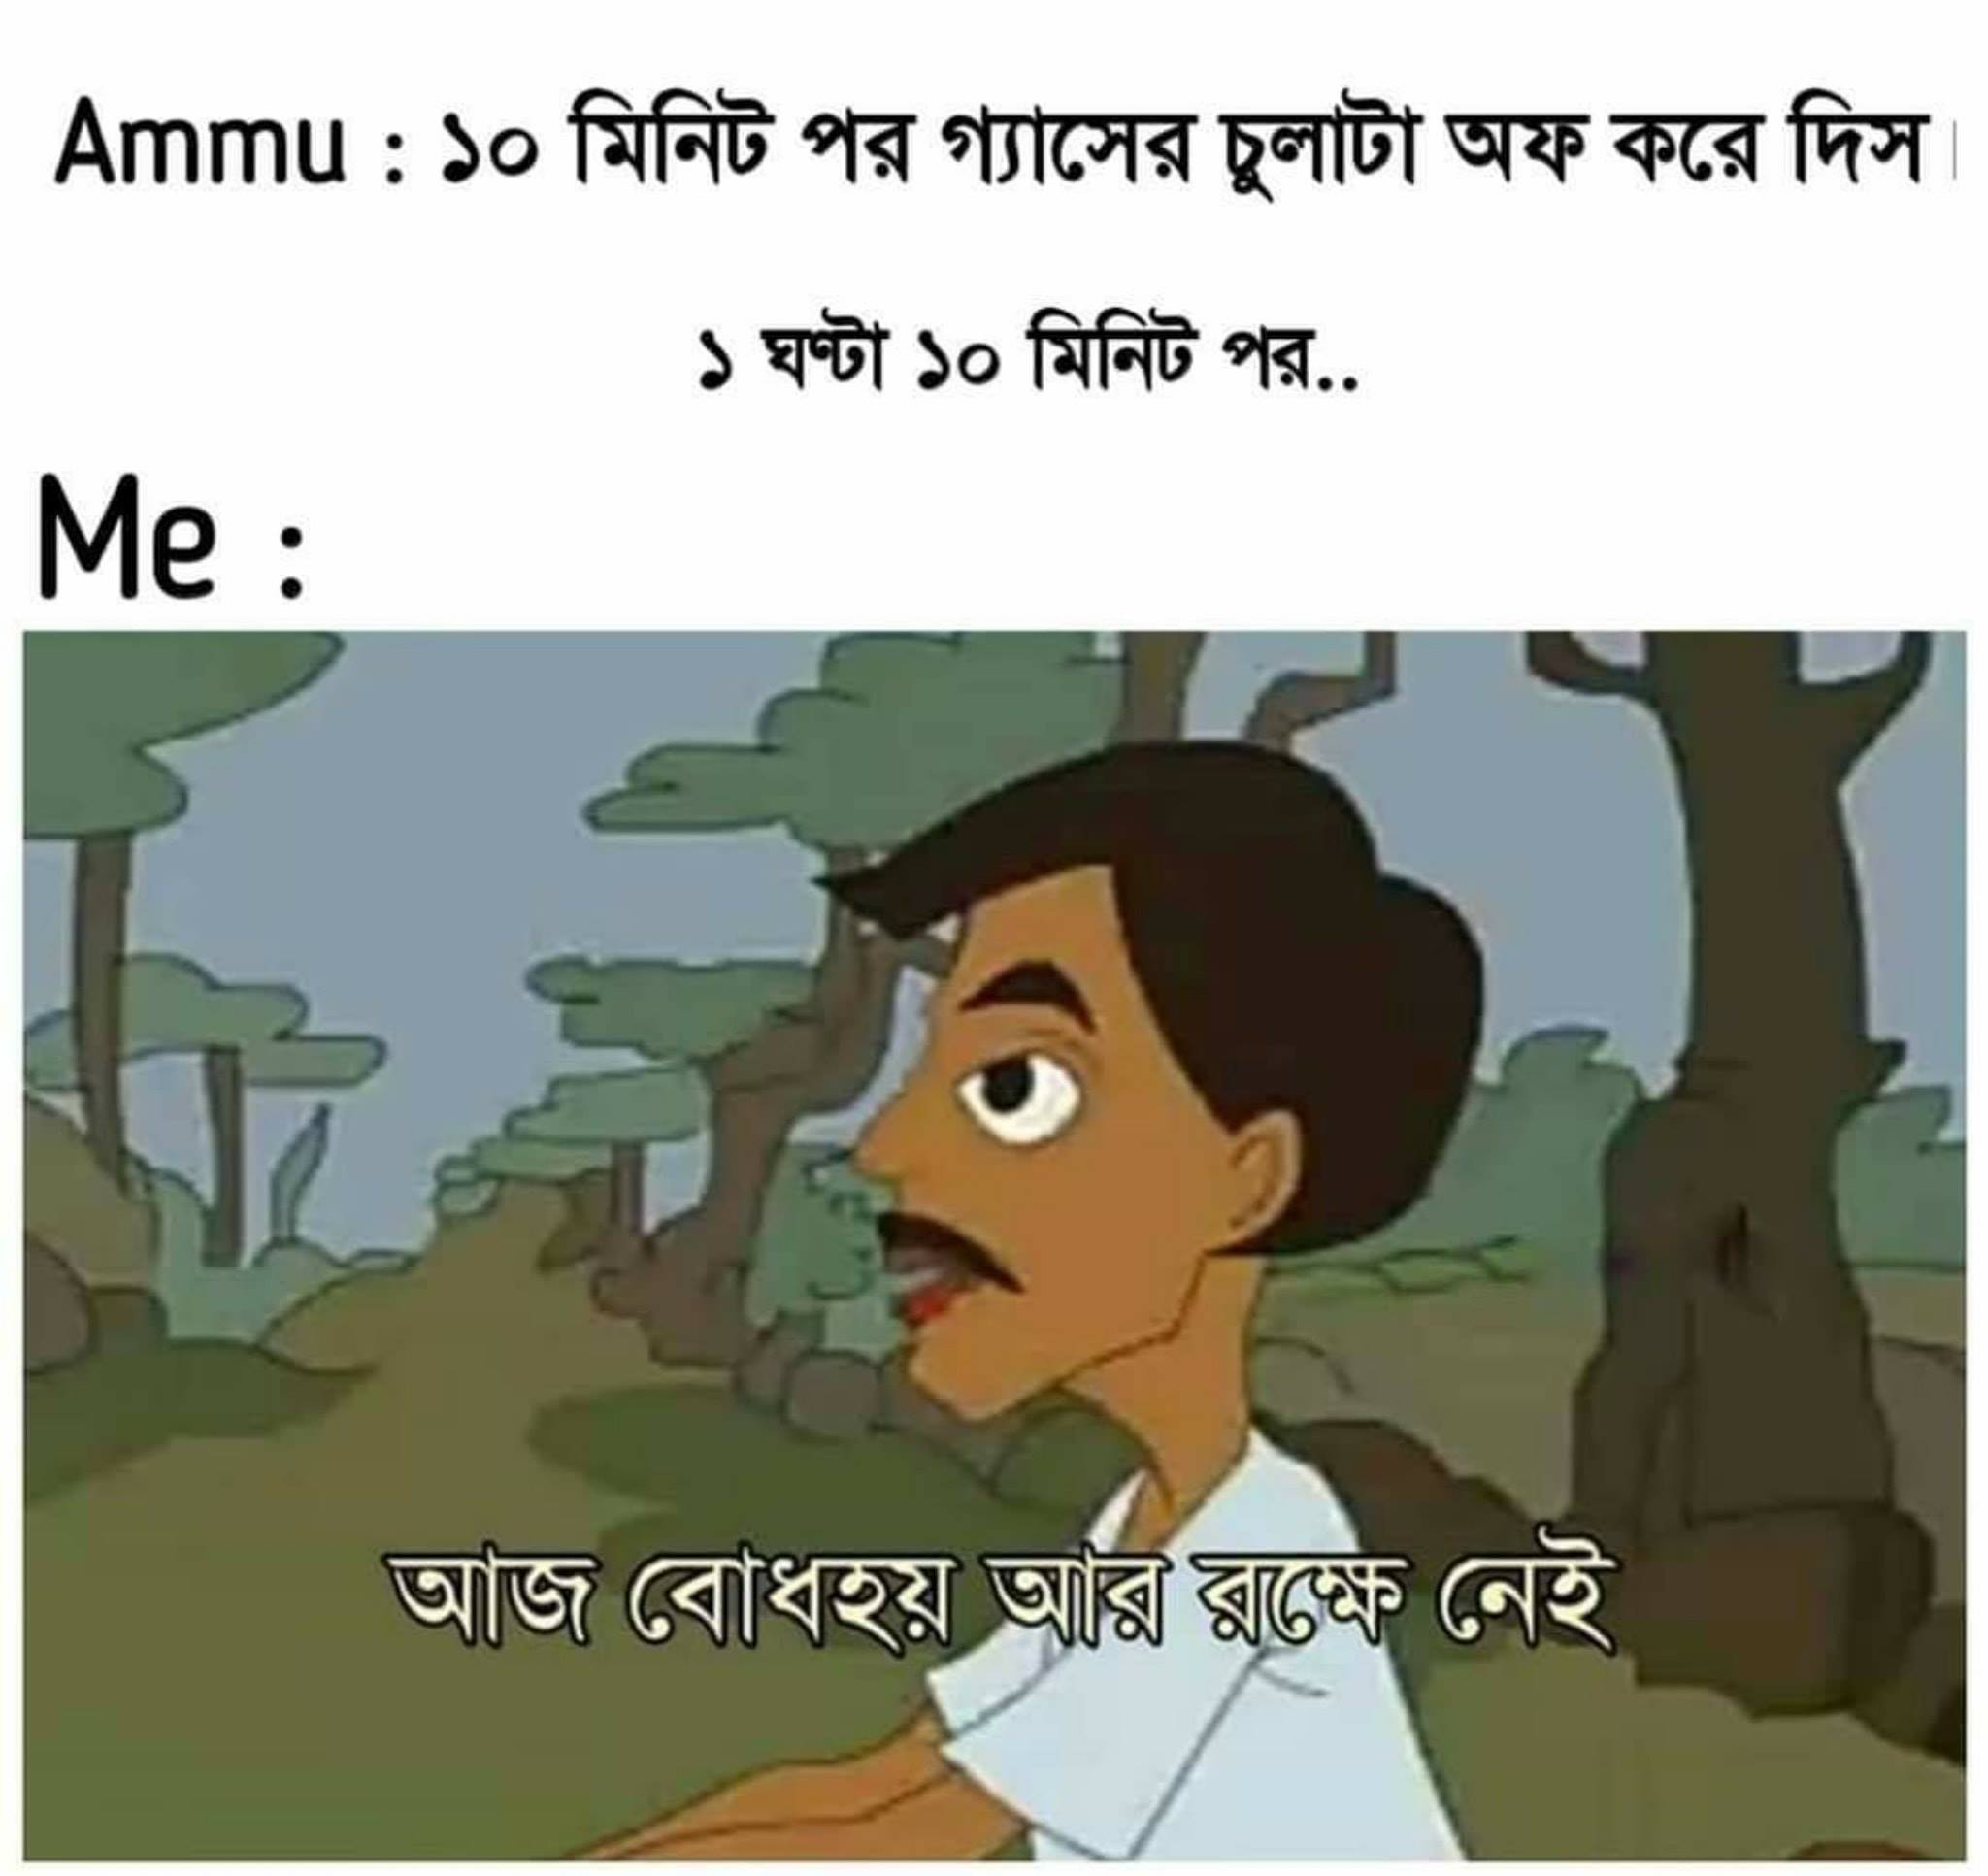
Caption: Ammu:   ১০ মিনিট পর গ্যাসের চুলাটা অফ করে দিস    ১ ঘন্টা ১০ মিনিট পর Me: আজ বোধহয় আর রক্ষে নেই
Label: non-hate